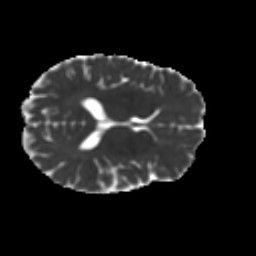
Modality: MD
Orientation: axial
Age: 48
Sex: female
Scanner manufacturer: ge
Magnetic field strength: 3 T
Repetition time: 7.8 s
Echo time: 0.0607 s